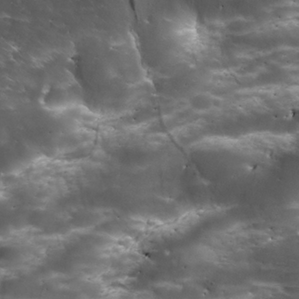
Label: non_frost